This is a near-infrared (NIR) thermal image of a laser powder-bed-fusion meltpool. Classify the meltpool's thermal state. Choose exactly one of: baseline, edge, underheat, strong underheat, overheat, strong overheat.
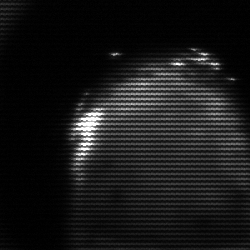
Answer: edge